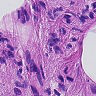
Metastatic tissue present: yes